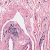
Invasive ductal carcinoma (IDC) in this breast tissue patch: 0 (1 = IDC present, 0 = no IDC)